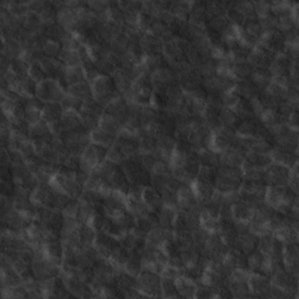
Label: non_frost